Field crop: tomato
Growth stage: 2
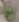
Species: solanum